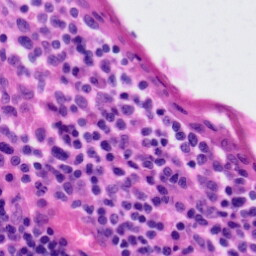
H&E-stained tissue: Tonsil